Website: home-depot
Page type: customer-info-address
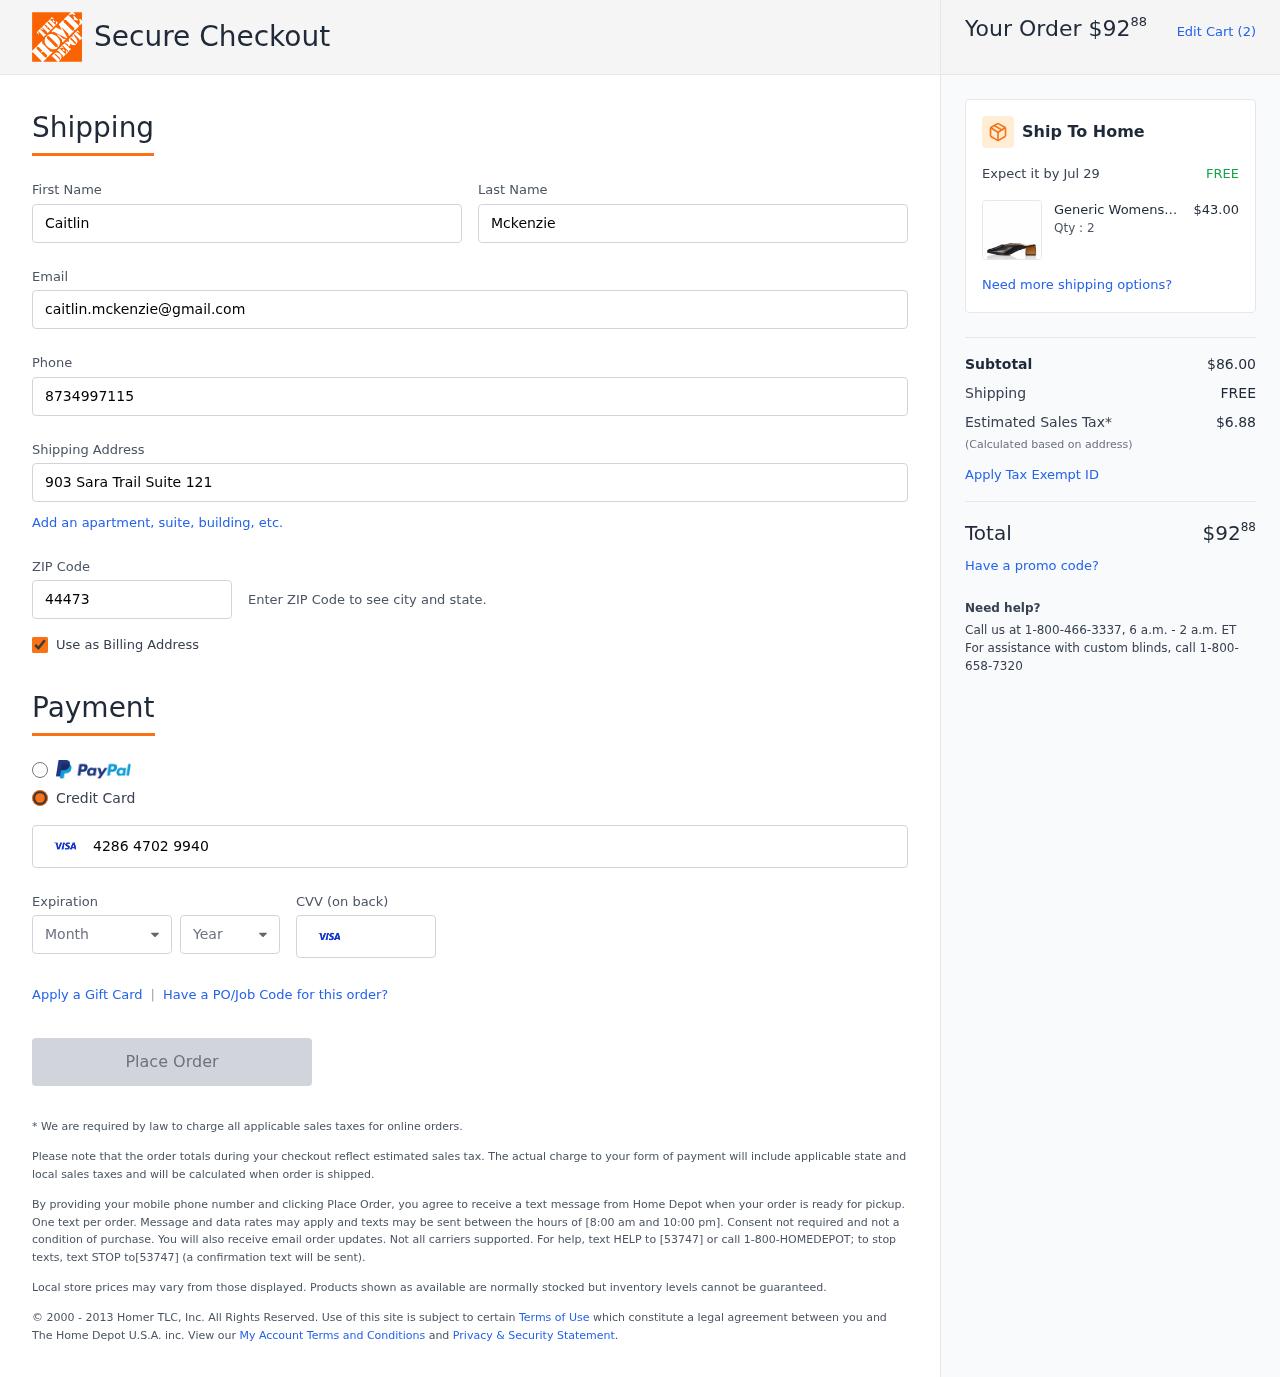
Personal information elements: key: PII_CARD_CVV
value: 165
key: PII_CARD_EXPIRY_MONTH
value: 07
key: PII_CARD_EXPIRY_YEAR
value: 28
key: PII_CARD_NUMBER
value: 4286 4702 9940 7710
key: PII_EMAIL
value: caitlin.mckenzie@gmail.com
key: PII_FIRSTNAME
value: Caitlin
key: PII_LASTNAME
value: Mckenzie
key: PII_PHONE
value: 8734997115
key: PII_POSTCODE
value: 44473
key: PII_STREET
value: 903 Sara Trail Suite 121
Product elements: key: PRODUCT1_BRAND
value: Generic
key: PRODUCT1_NAME
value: Womens^Women's Mule Closed Toe Heels, Black, 8
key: PRODUCT1_NAME
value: Womens^Women's Mule ...
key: PRODUCT1_PRICE
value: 43
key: PRODUCT1_QUANTITY
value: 2
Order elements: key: ORDER_TOTAL
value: $9288
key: ORDER_NUM_ITEMS
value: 2
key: ORDER_DELIVERY_DATE
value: Jul 29
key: ORDER_SUBTOTAL
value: $86.00
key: ORDER_SHIPPING_COST
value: FREE
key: ORDER_TAX
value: $6.88